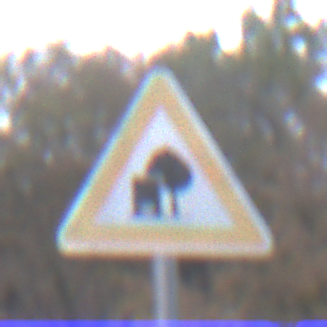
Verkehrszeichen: UnzureichendesLichtraumprofil
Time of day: SunriseSunset
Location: Outdoor (Nature)
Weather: PartlyCloudy
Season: Autumn
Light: Natural